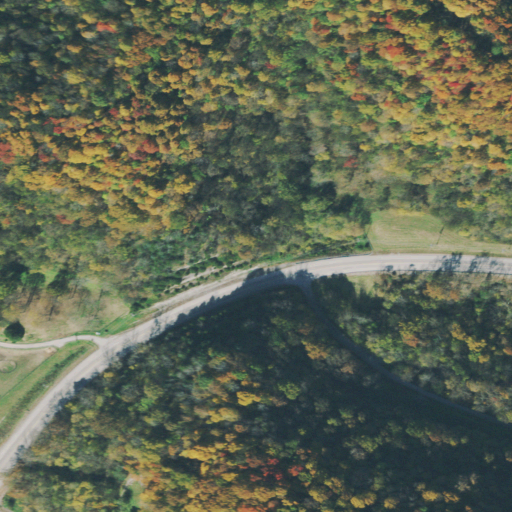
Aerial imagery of gap in Tennessee named Devils Elbow containing deciduous forest, low intensity development, mixed forest, open development, pasture, and medium intensity development